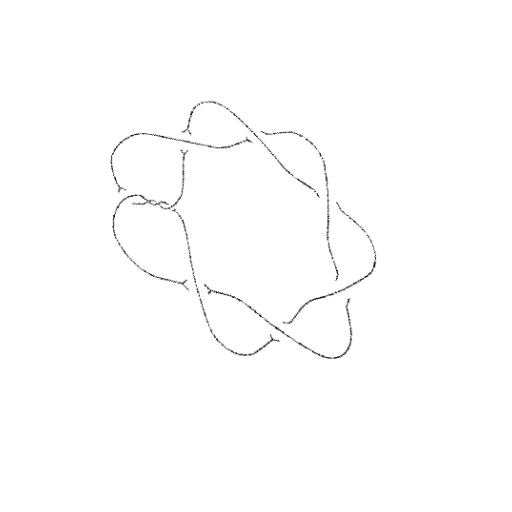
Crossing number: 10